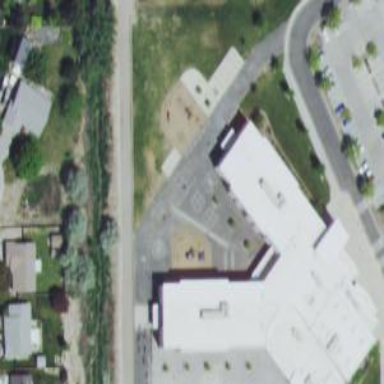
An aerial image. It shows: School building.